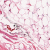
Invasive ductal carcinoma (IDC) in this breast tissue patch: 0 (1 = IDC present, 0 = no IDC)